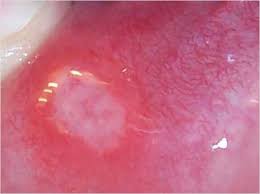
Condition: Mouth Ulcer